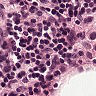
Metastatic tissue present: no